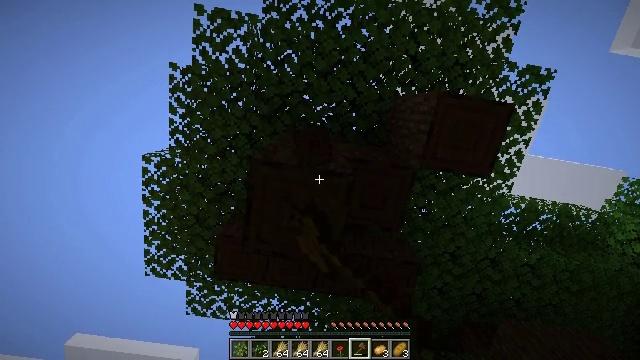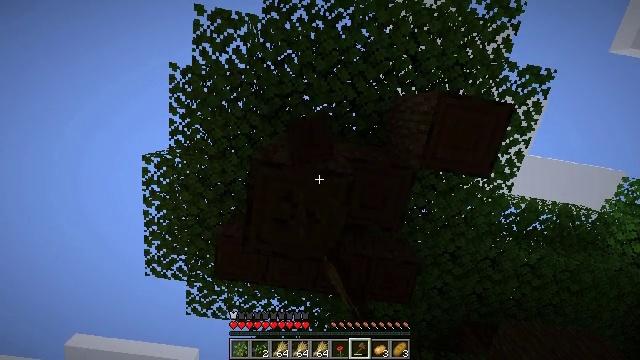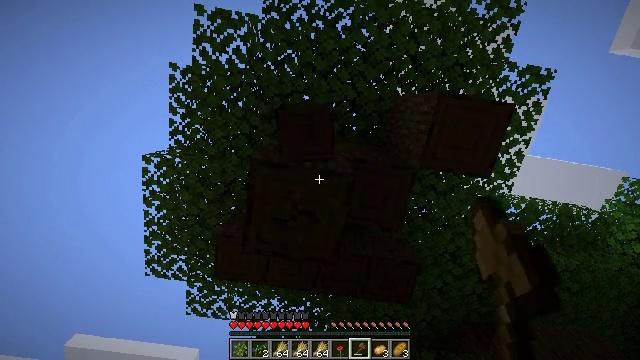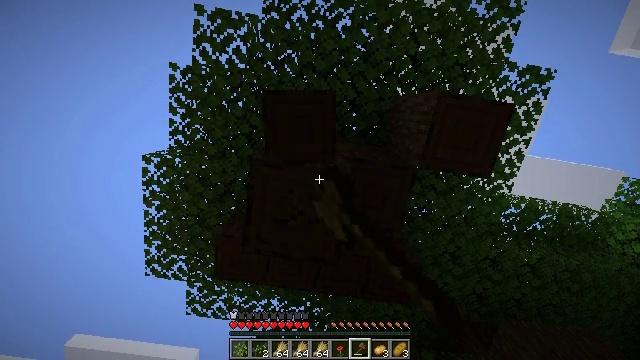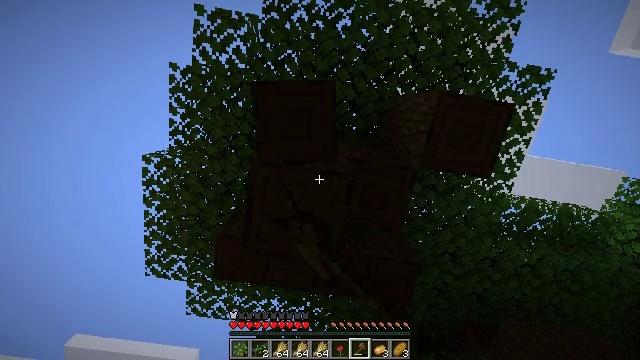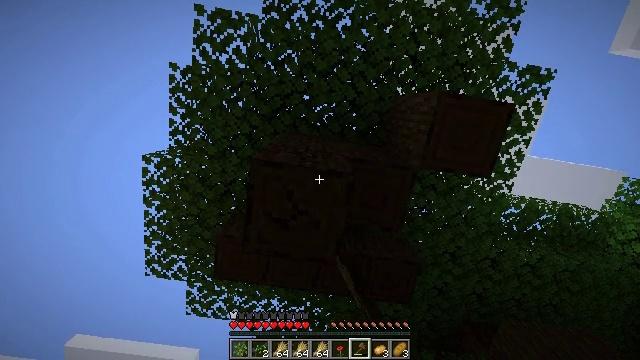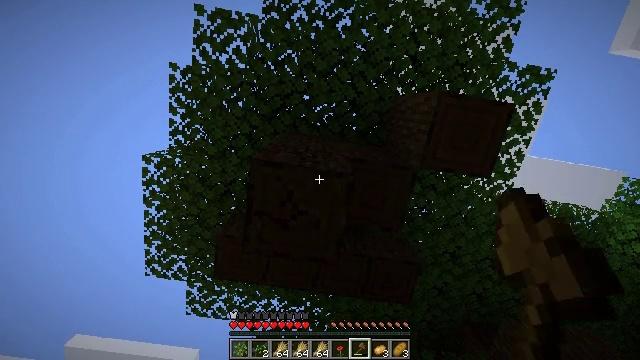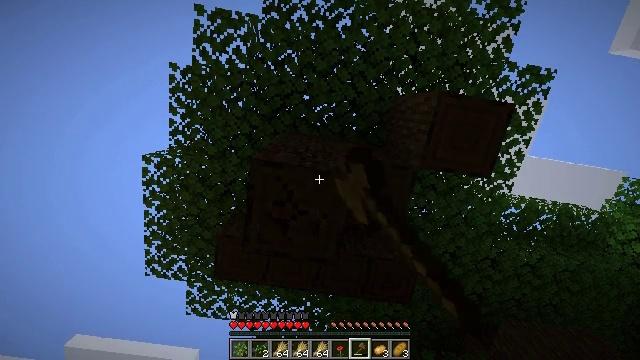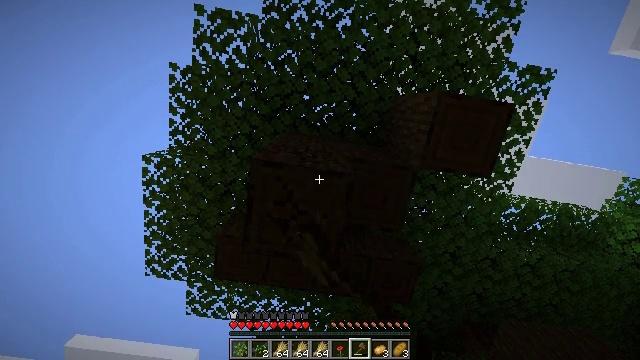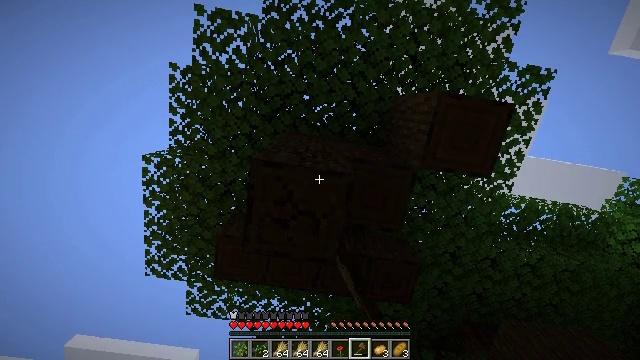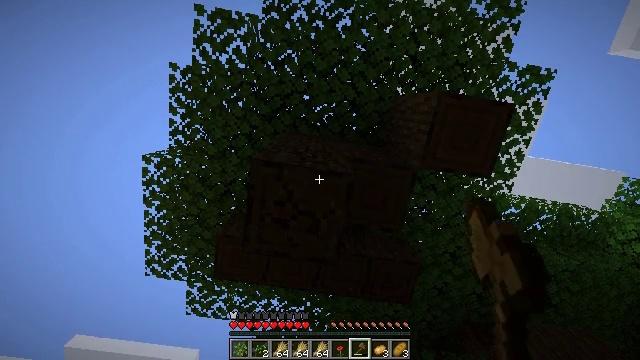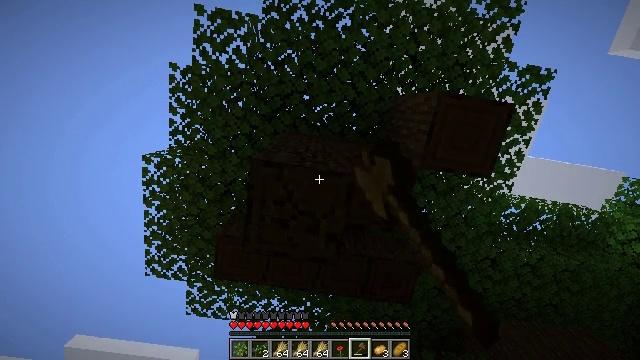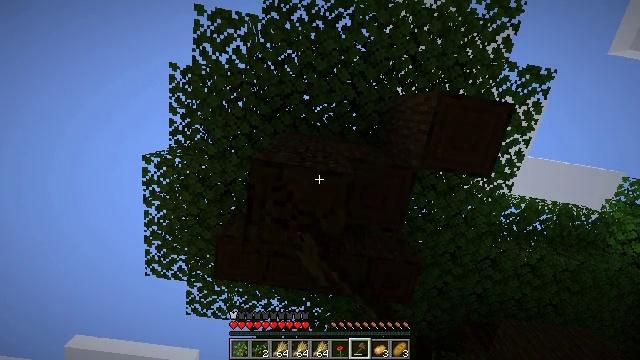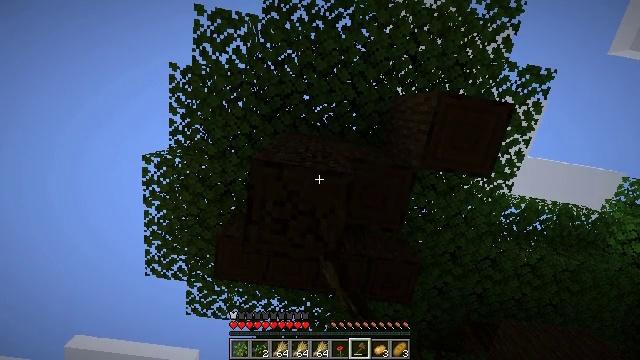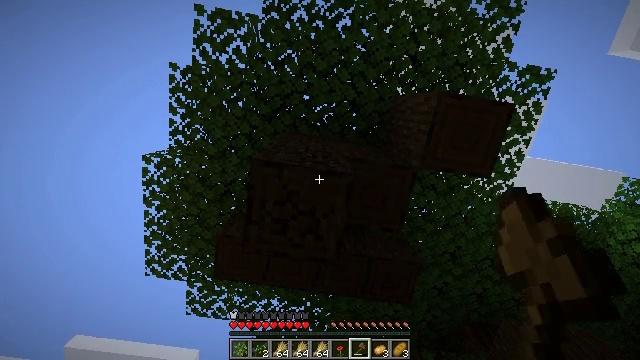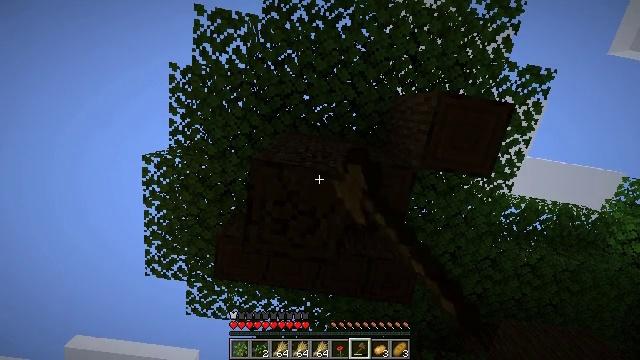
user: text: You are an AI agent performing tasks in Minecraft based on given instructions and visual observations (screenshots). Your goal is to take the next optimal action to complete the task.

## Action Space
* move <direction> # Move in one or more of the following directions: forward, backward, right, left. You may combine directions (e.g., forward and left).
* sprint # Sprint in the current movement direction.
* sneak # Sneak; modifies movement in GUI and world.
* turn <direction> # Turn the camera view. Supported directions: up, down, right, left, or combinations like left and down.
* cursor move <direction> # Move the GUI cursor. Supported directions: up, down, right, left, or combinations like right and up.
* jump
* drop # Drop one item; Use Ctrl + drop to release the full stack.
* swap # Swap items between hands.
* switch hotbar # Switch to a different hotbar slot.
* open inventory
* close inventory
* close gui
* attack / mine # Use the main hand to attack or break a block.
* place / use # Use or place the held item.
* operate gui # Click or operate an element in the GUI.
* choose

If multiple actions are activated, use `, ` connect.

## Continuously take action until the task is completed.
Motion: motion action
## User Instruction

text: Harvest dark oak log for resources.
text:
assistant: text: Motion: attack / mine
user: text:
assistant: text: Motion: attack / mine
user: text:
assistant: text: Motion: attack / mine
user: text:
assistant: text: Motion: attack / mine
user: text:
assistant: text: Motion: attack / mine
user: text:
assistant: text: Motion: attack / mine
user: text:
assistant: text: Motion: attack / mine
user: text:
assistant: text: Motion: attack / mine
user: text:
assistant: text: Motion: attack / mine
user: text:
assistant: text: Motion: attack / mine
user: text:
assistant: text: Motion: attack / mine
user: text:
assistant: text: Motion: attack / mine
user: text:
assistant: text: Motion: attack / mine
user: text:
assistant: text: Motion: attack / mine
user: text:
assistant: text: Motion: attack / mine
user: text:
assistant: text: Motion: attack / mine
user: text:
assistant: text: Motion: attack / mine
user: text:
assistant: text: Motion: attack / mine
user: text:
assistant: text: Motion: attack / mine
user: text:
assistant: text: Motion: attack / mine
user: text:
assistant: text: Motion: attack / mine
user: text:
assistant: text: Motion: attack / mine
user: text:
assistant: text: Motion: attack / mine
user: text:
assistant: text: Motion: attack / mine
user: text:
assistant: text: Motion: attack / mine
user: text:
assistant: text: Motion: attack / mine
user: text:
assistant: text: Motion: attack / mine
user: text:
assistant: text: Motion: attack / mine
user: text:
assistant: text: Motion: attack / mine
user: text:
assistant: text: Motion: attack / mine